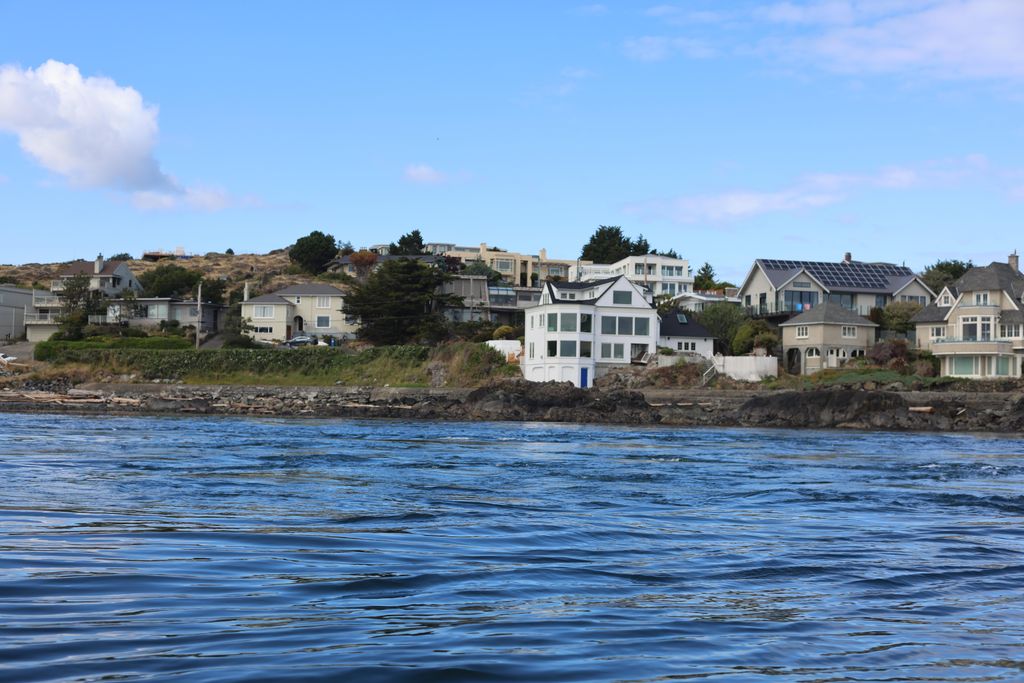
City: victoria